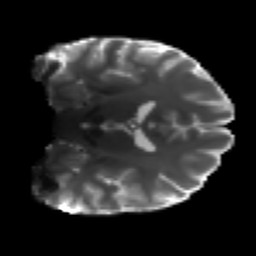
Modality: T2w
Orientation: coronal
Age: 33
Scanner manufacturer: siemens
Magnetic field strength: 3 T
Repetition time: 4.52 s
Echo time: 0.084 s